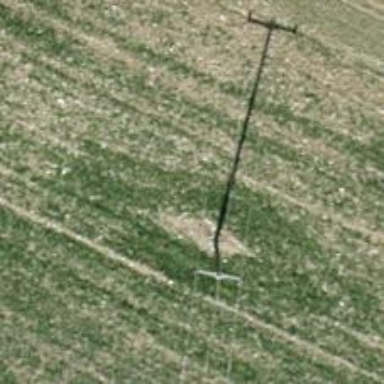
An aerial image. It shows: Concrete power pole with straight line management.